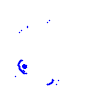
Particle: electron